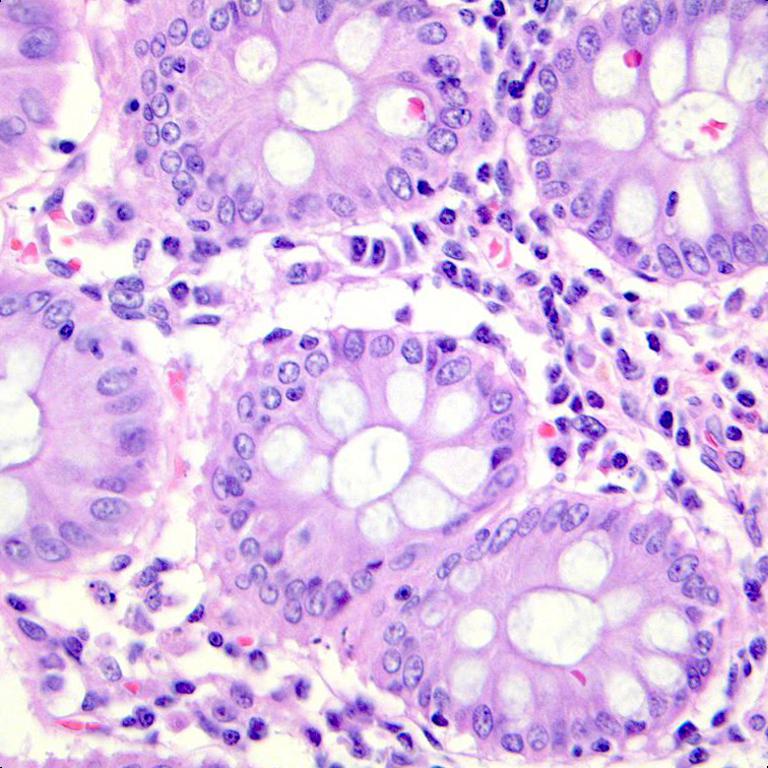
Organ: colon
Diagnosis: benign